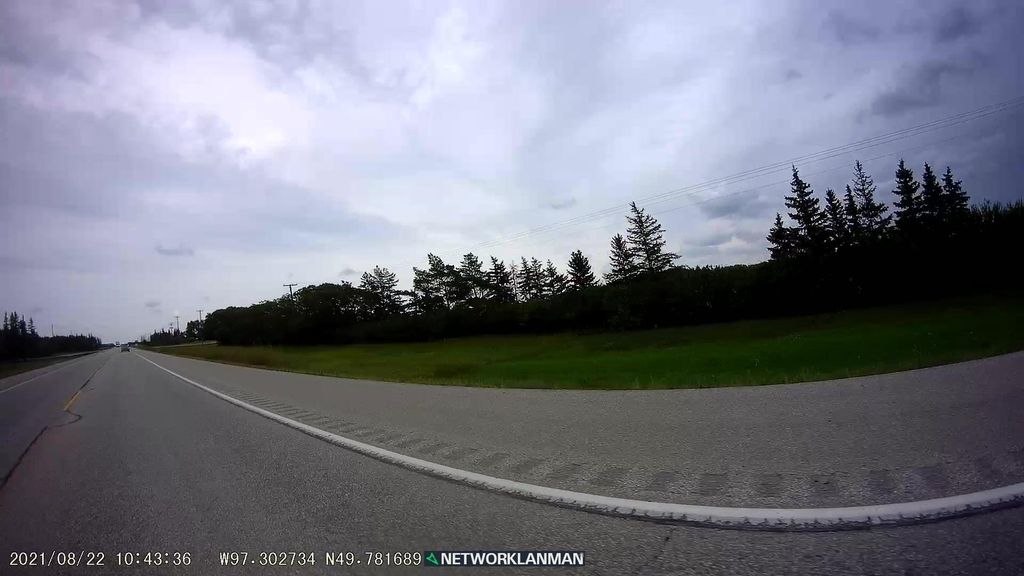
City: winnipeg